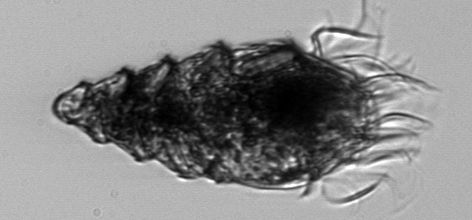
Label: Laboea_strobila